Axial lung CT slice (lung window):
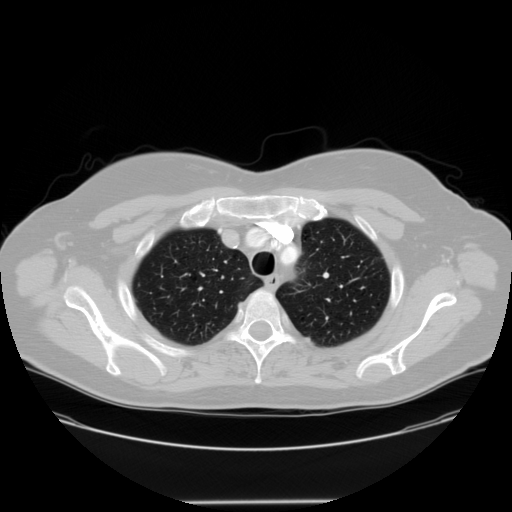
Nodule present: no